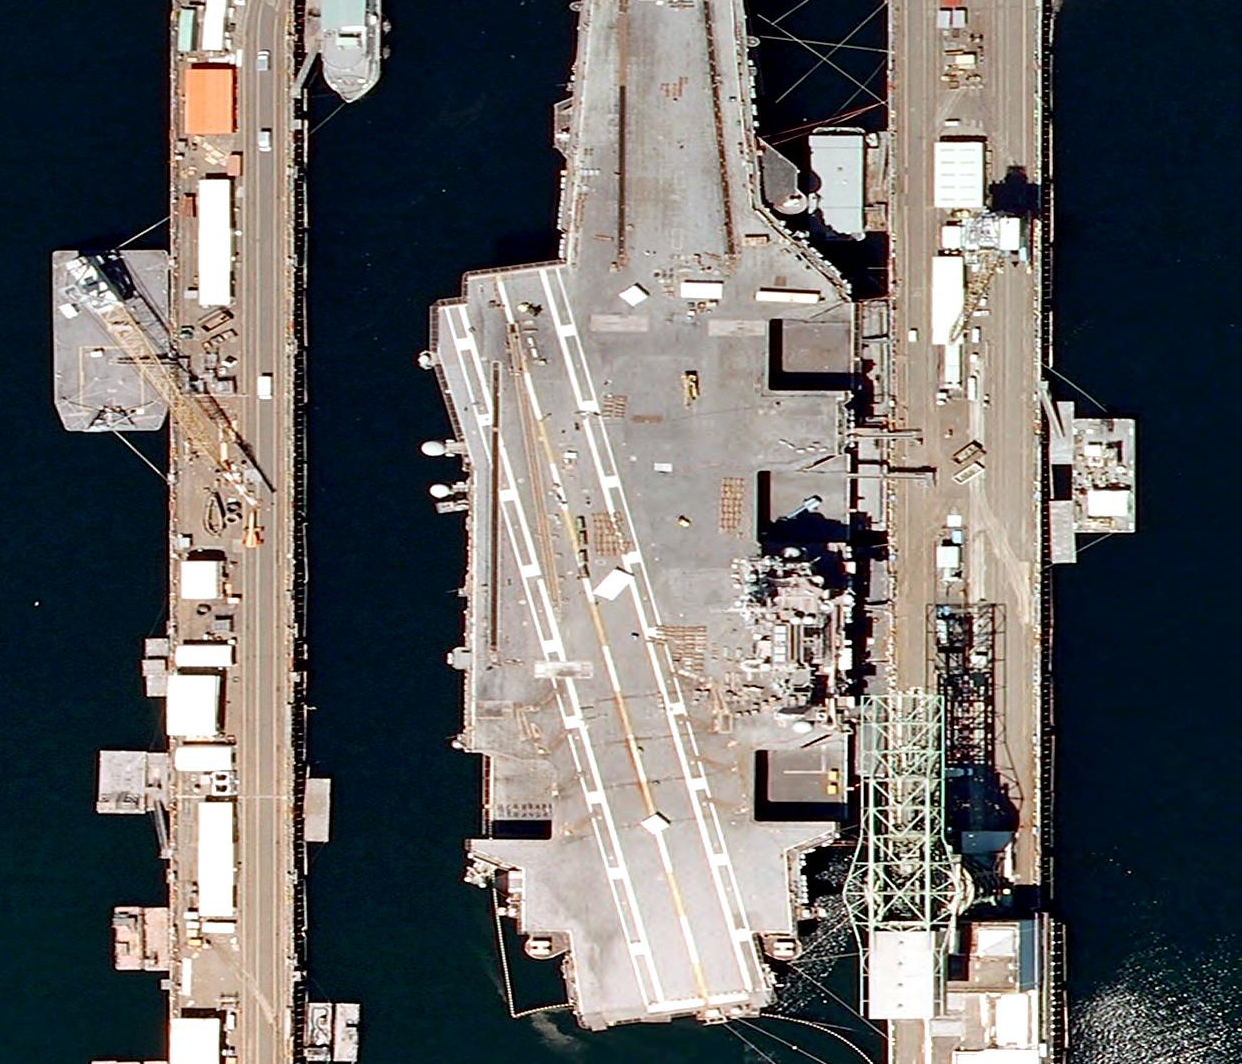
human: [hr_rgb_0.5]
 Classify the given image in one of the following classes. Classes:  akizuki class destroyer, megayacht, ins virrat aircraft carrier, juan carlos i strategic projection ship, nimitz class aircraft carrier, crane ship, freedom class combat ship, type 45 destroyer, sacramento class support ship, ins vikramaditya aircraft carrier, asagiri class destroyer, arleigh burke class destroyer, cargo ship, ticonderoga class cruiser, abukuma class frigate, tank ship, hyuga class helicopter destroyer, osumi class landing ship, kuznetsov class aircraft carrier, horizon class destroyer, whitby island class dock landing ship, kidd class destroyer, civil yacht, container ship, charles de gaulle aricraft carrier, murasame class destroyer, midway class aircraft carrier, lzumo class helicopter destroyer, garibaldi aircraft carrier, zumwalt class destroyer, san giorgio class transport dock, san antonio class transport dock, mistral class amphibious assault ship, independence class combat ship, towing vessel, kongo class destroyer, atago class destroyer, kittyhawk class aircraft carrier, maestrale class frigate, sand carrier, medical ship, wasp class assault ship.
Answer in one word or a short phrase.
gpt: KittyHawk class aircraft carrier